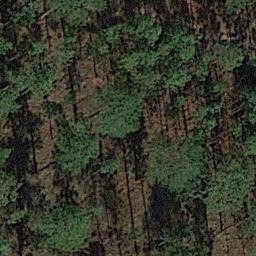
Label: forest